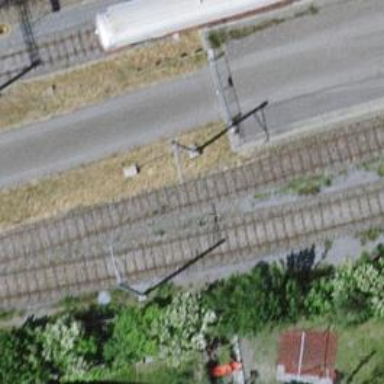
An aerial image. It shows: Rail yard with electrified contact lines for railway operations.